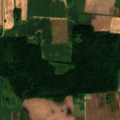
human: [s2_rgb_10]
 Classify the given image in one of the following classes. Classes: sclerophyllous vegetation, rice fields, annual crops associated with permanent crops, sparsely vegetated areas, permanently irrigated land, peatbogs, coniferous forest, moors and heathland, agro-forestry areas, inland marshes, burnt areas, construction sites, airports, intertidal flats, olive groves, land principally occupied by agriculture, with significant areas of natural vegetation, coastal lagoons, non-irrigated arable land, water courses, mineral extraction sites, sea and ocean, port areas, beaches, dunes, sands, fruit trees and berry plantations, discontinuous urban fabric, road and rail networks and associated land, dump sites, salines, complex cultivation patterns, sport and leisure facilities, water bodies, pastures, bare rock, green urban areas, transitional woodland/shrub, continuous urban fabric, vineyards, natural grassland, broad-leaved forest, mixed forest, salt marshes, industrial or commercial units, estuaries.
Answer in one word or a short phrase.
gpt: non-irrigated arable land, complex cultivation patterns, broad-leaved forest